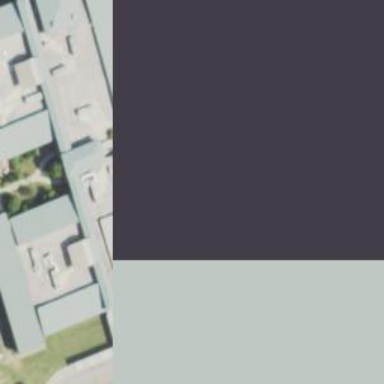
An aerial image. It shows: View of roof of building.